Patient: sex M, age 62
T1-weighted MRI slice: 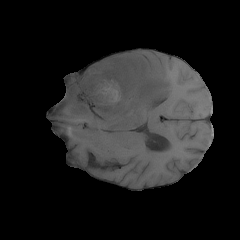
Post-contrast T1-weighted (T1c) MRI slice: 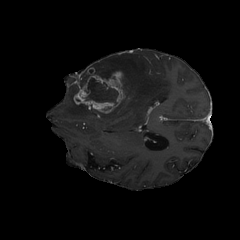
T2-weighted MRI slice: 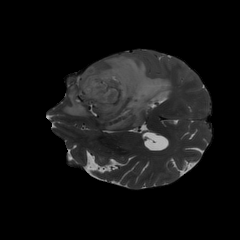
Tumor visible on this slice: yes
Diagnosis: Glioblastoma, IDH-wildtype
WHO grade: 4